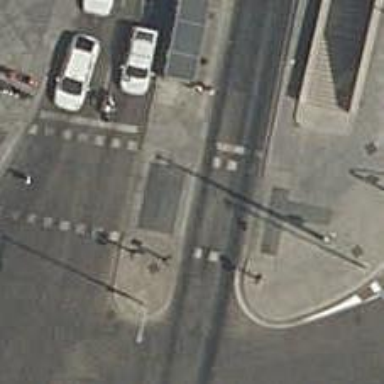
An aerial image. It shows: Kerb barrier.